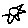
Label: sun